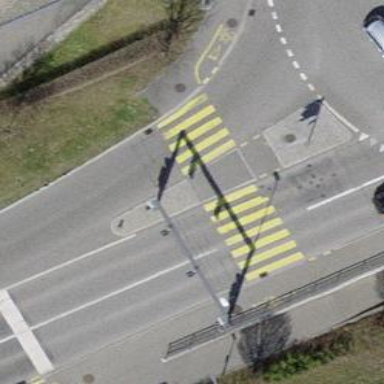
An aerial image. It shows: Road with traffic signals.